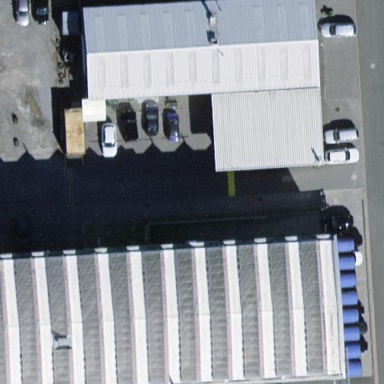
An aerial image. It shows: Commercial building.